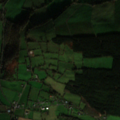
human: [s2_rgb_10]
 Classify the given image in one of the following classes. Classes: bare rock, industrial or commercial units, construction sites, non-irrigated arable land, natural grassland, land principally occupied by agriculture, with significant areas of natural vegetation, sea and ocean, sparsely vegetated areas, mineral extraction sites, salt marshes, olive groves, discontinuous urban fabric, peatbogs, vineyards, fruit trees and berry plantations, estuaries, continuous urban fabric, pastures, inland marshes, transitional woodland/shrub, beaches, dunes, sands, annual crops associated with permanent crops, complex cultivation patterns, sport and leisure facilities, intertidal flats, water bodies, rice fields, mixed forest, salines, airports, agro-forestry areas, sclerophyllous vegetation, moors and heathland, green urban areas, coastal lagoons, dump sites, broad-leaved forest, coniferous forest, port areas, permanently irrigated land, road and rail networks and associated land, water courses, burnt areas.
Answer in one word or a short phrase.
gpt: pastures, land principally occupied by agriculture, with significant areas of natural vegetation, coniferous forest